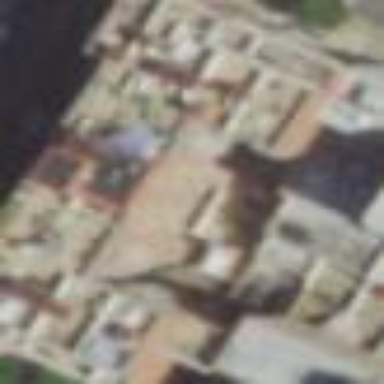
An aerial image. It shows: Part of building.